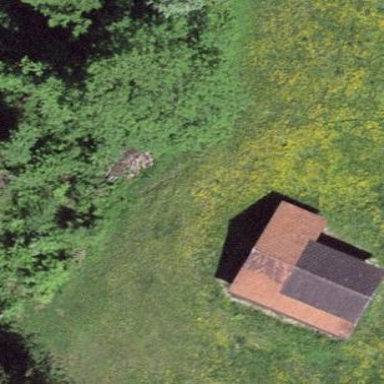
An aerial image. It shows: Shed.